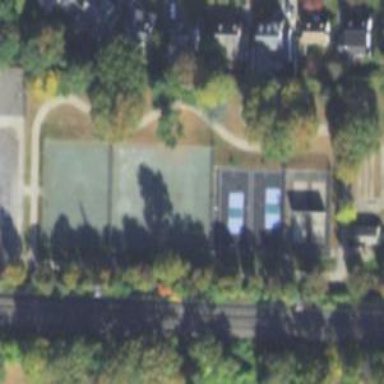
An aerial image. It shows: Basketball court in the leisure land pitch.